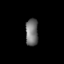
Tissue: prostate
Cell type: T cells
Senescence score: 0.3528
Nuclear area (px): 332
Mean DAPI intensity: 115.358